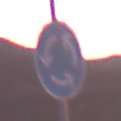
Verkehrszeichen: Kreisverkehr
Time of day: Dawn
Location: Outdoor (Nature)
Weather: PartlyCloudy
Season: NotSpecified
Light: Natural